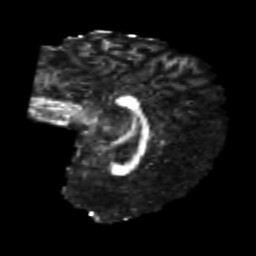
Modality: FA
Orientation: sagittal
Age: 24
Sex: female
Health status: healthy
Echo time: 0.074 s